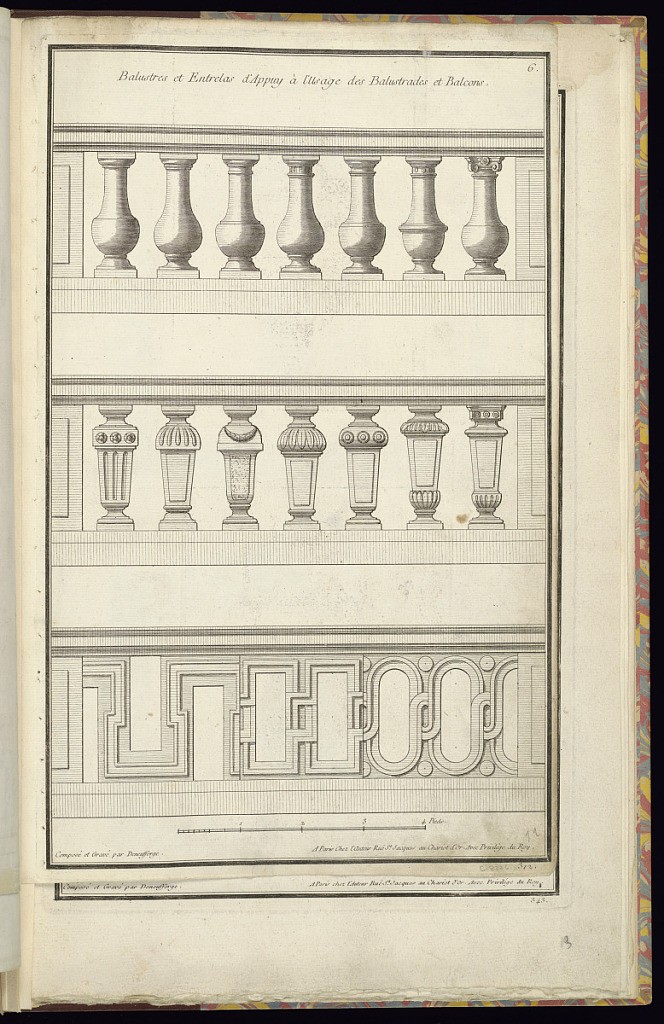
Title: Balustres et Entrelas d’Appuy à l’Usage des Balustrades et Balcons
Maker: Jean-François de Neufforge, Flemish, 1714 – 1791
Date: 1763
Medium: Etching and engraving on laid paper
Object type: Print
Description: Three balustrades featuring different designs for balusters featuring neoclassical motifs such as capitals, rosettes, fluting, festoons, roundels, leaf ornament, gadrooning, and meander or Greek key motifs. A scale along the bottom. The plate is titled, numbered, and signed.